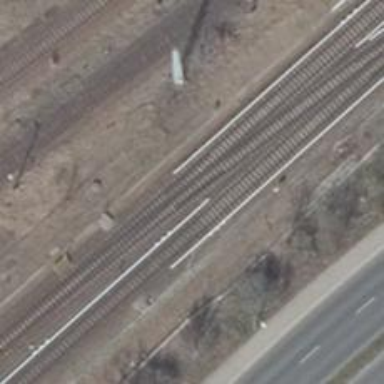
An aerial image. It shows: Electrified light rail railway.